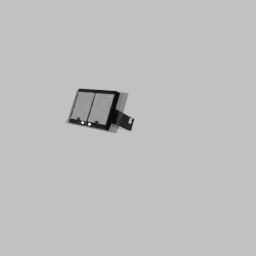
Label: appliances